Question: MiG layout was designed for Swing/AWT which only have insets, I'm now porting it to <URL> which has more traditional padding/margin for every component. The port itself went smoothly however spacing between components isn't working quite as I would expect:

I'm assuming this is related to margin's which I think should be the equivalent of 'Insets' but I'm not sure where they should fit in or why there is no spacing between the rows?
The full source code of the MiG layout port to Codename One is in our SVN tree which you can view online <URL>.
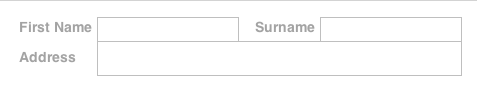
Answer: Insets are gaps around the borders of the container. 'MigLayout' has 'ins' constraint for this.
The spaces between the components are controlled by the 'gap' constraint.
'MigLayout' has some initial gaps between components which are calculated
specifically for the current platform.
So I assume it is a bug that is related to the port, not to the 'MigLayout' manager.